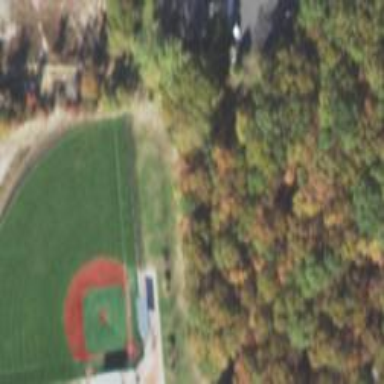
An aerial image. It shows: Baseball pitch for leisure land activities.